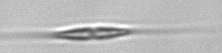
Label: Cylindrotheca